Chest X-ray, PA view. Patient: 38 years old, sex M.
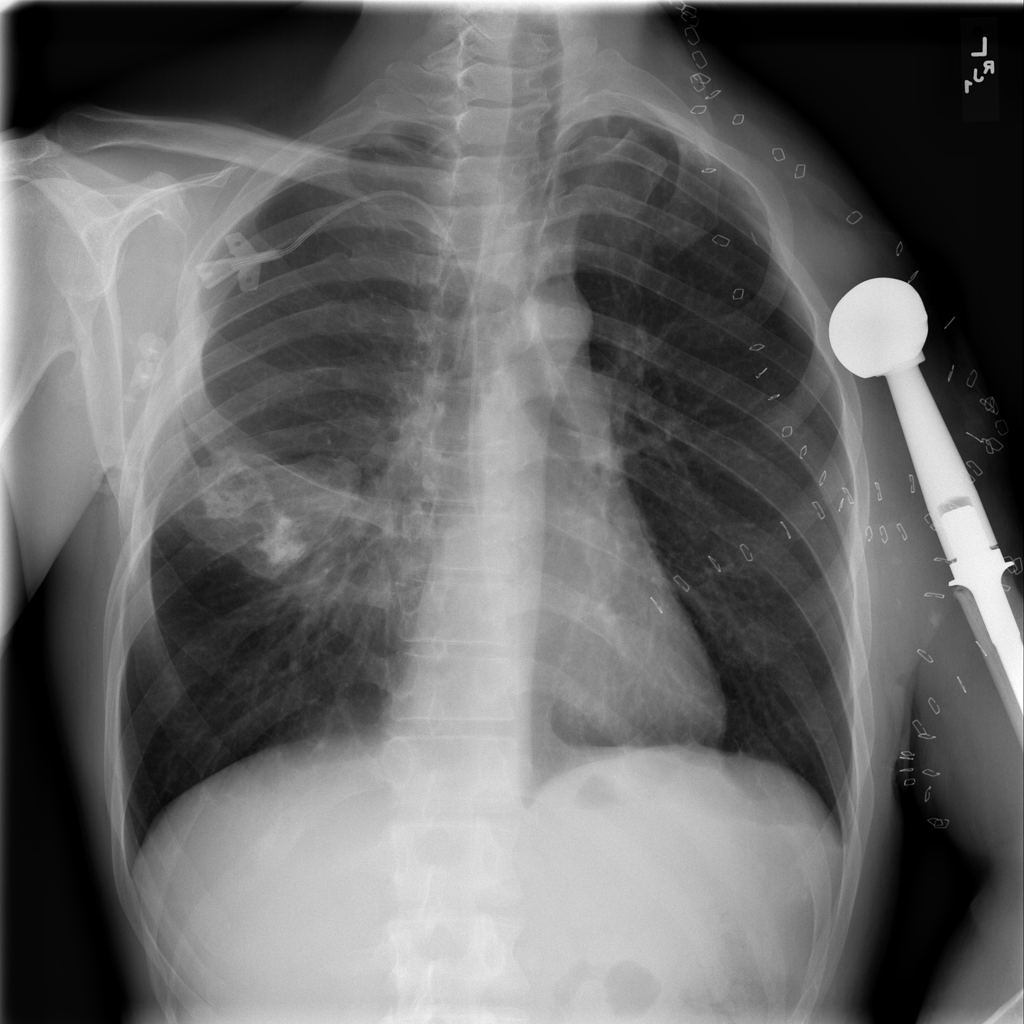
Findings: No Finding